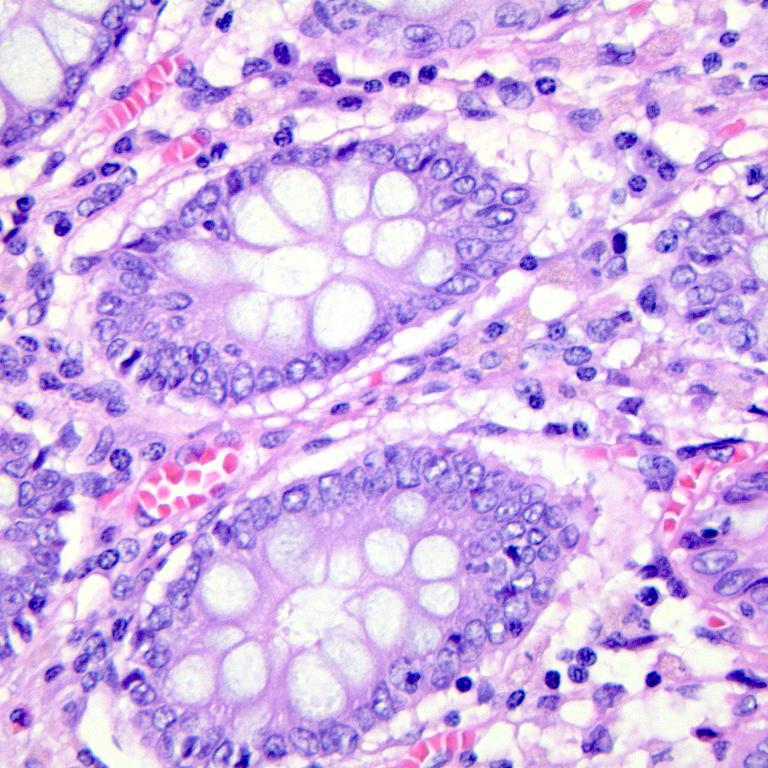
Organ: colon
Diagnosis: benign